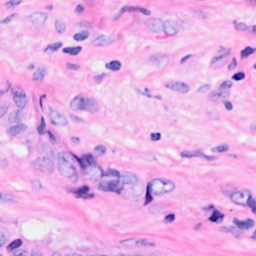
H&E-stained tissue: Breast